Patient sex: M
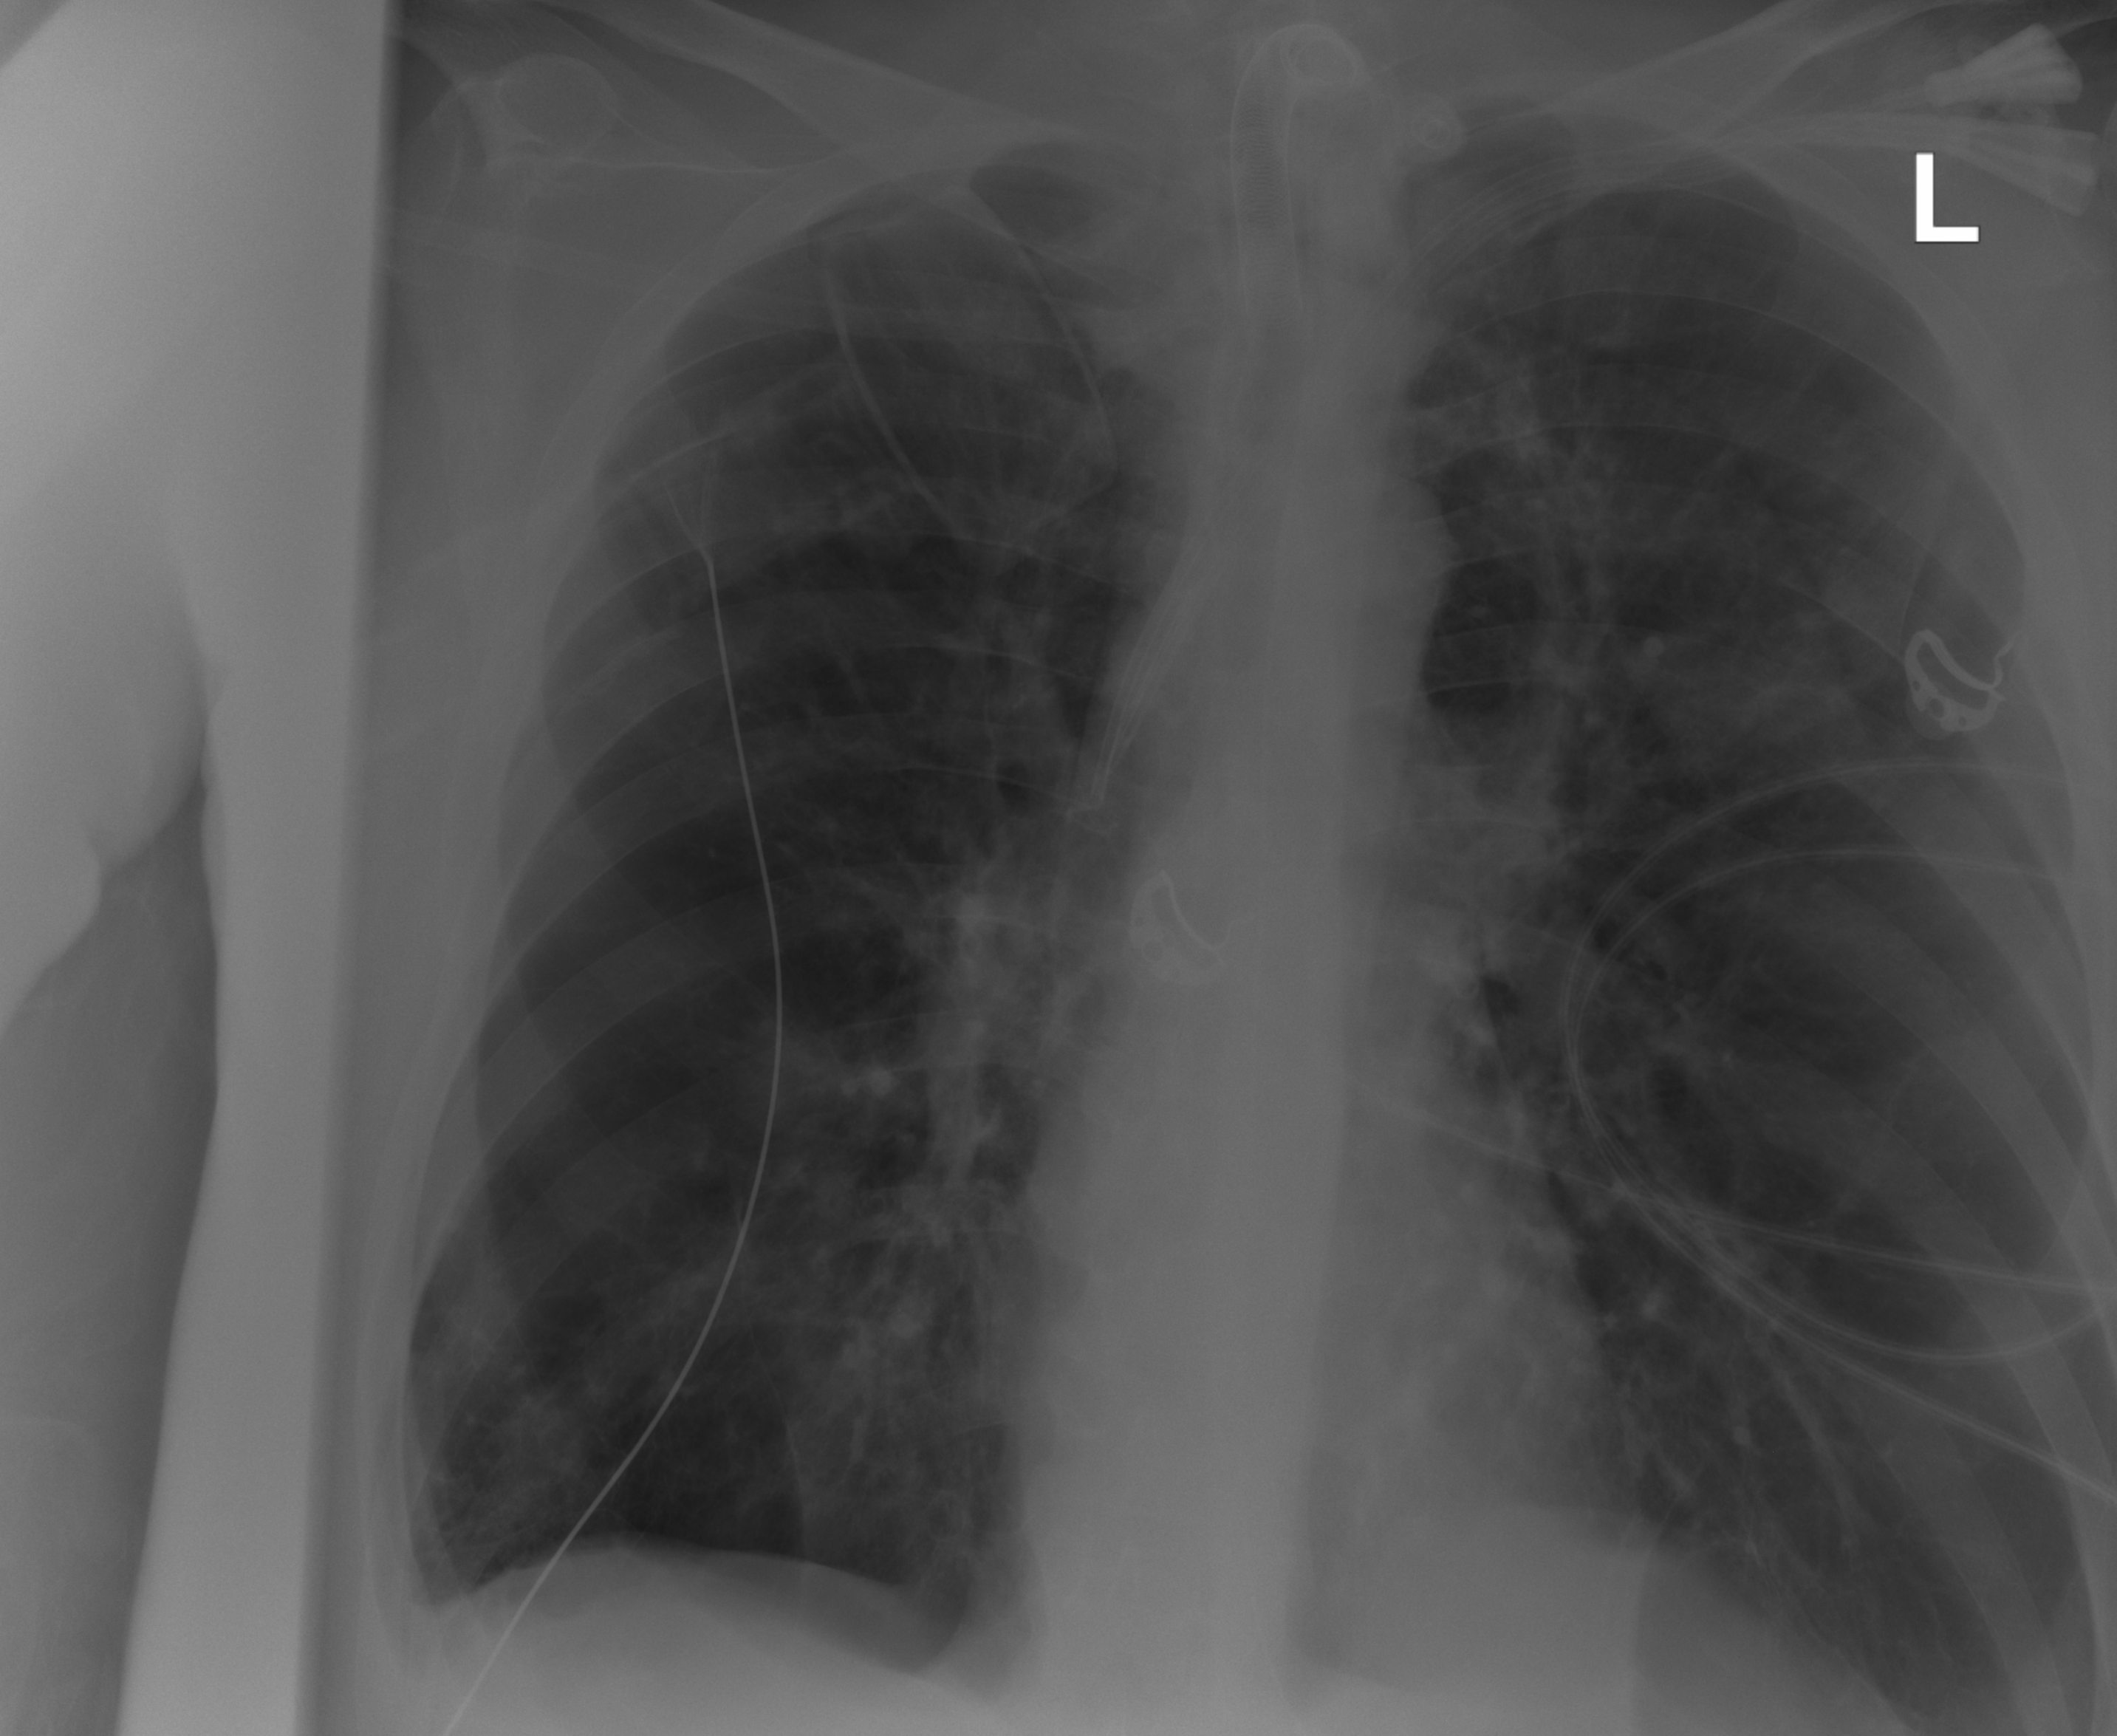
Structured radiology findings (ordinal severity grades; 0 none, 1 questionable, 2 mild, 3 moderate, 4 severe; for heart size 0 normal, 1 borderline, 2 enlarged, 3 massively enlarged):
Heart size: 0
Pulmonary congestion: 0
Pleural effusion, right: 0
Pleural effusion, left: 0
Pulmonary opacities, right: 0
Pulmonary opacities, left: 0
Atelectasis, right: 2
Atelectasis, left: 0